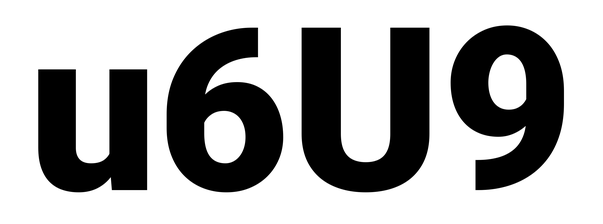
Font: Roboto_Black